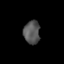
Tissue: lung
Cell type: T cells
Senescence score: 0.2043
Nuclear area (px): 369
Mean DAPI intensity: 85.943